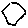
Label: hexagon